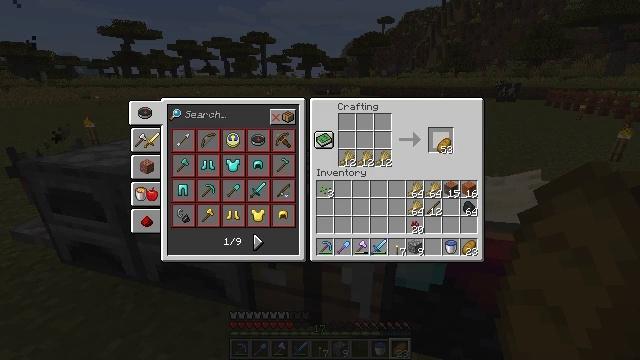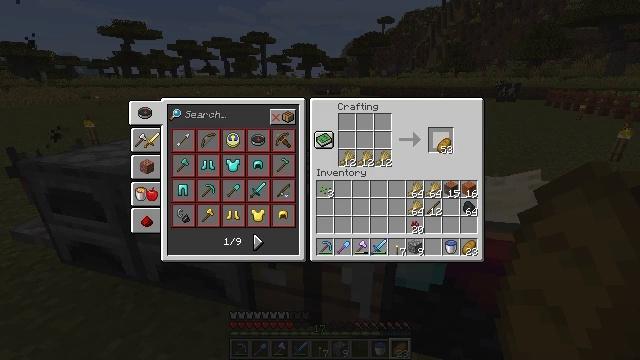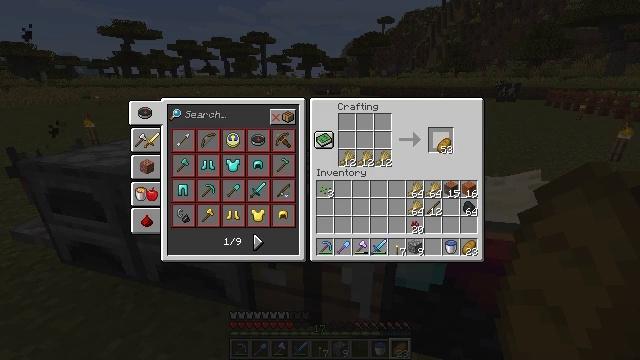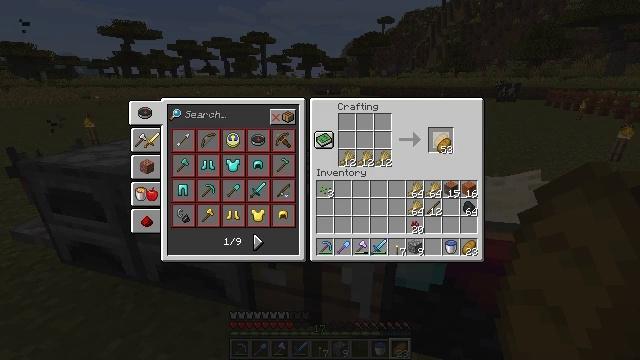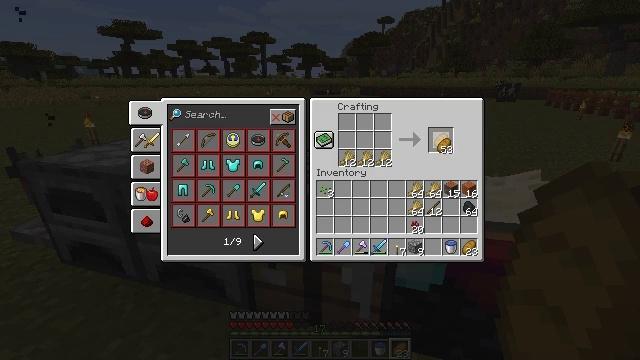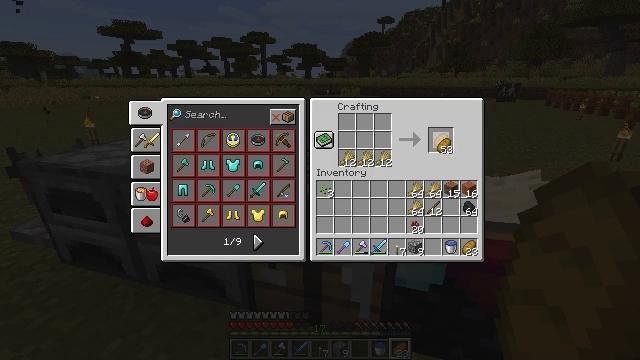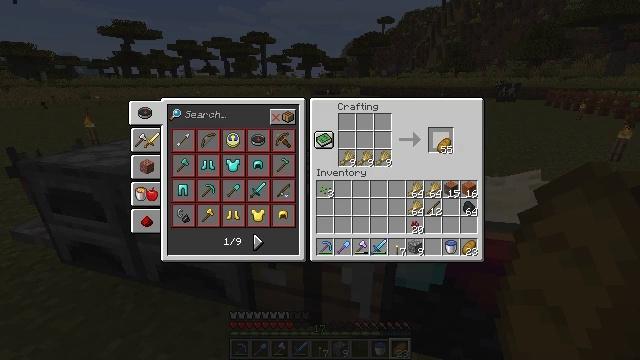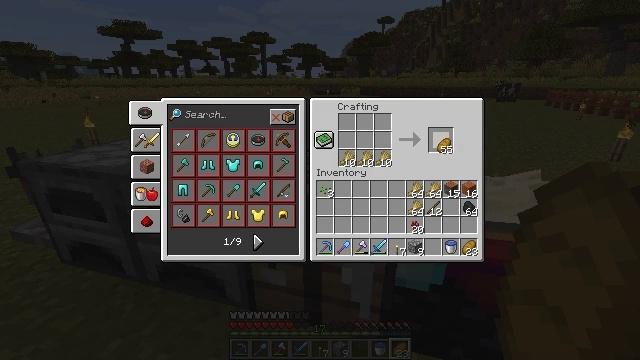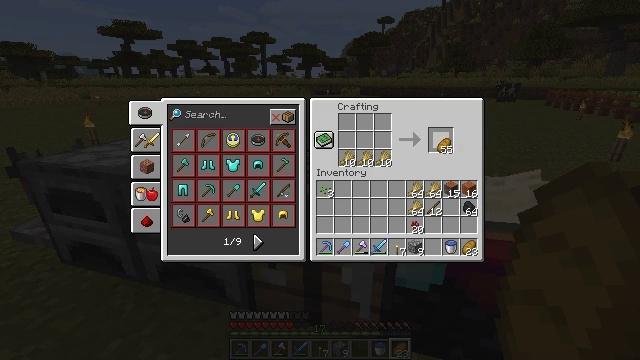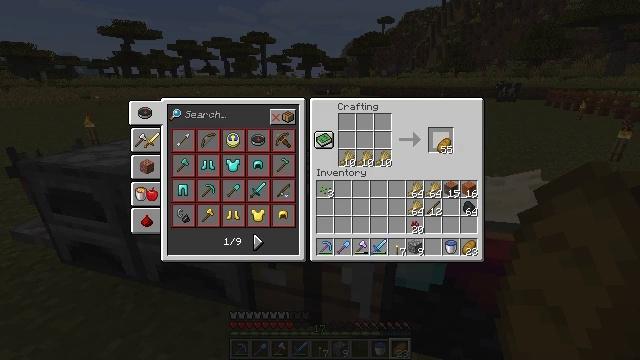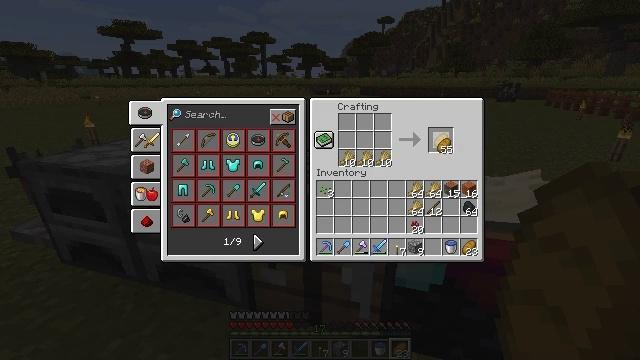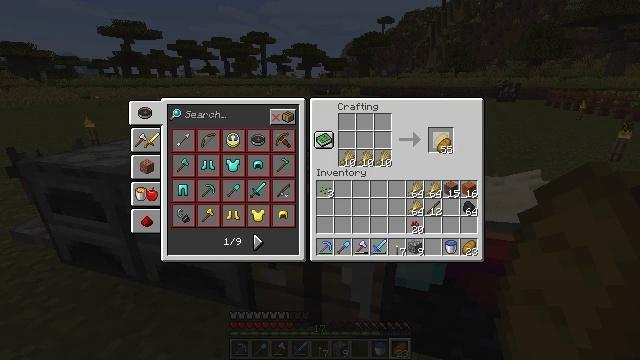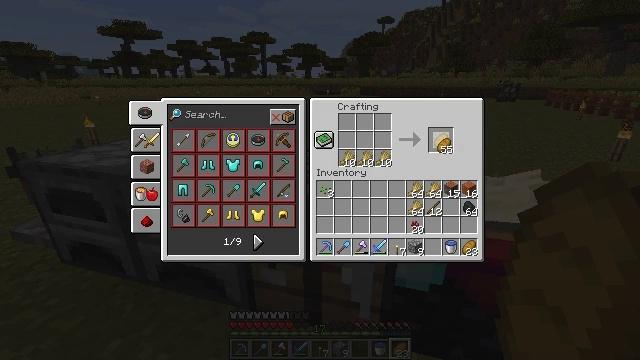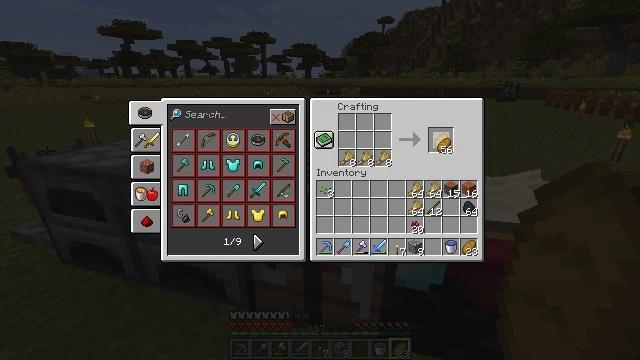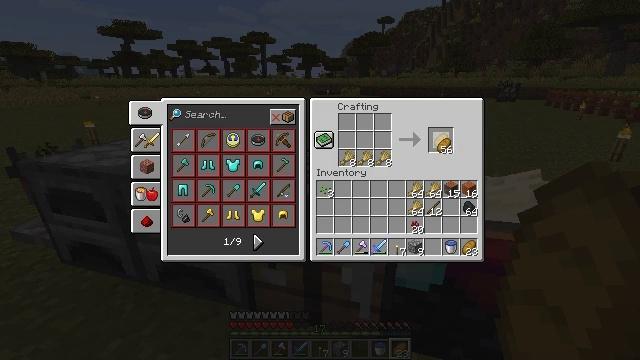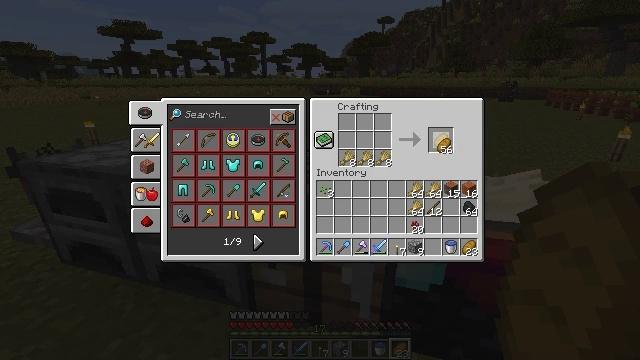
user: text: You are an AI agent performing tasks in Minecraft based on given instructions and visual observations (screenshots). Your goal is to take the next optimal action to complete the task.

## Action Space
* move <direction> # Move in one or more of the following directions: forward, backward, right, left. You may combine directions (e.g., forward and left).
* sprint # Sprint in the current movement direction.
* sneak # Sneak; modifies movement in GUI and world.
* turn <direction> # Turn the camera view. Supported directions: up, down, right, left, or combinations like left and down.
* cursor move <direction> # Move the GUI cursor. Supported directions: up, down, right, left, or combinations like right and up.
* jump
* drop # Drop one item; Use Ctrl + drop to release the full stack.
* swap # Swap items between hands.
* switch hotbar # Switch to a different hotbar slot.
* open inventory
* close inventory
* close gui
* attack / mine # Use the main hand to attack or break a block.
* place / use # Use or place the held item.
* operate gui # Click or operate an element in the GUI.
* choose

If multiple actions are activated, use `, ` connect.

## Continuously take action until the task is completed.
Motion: motion action
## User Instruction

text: Open the crafting table to craft bread with wheat.
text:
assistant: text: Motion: operate gui
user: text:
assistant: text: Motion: no_op
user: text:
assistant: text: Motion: operate gui
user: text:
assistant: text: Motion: operate gui
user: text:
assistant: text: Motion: operate gui
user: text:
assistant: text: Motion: no_op
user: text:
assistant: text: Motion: operate gui
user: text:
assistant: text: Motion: operate gui
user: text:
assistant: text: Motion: no_op
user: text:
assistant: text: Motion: operate gui
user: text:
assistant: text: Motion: operate gui
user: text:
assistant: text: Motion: operate gui
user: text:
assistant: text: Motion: operate gui
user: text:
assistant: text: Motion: operate gui
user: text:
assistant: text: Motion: operate gui
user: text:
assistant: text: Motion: operate gui
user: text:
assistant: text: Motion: operate gui
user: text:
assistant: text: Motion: operate gui
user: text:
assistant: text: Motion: operate gui
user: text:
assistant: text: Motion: no_op
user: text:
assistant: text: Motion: operate gui
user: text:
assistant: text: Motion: operate gui
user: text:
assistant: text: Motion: operate gui
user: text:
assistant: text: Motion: no_op
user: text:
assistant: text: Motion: operate gui
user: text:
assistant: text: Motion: operate gui
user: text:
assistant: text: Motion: no_op
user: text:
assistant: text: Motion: no_op
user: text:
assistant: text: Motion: operate gui
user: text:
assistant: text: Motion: operate gui